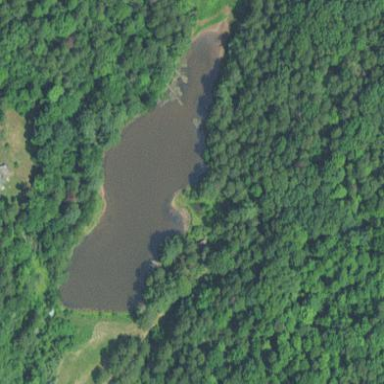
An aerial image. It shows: Pond with natural water.